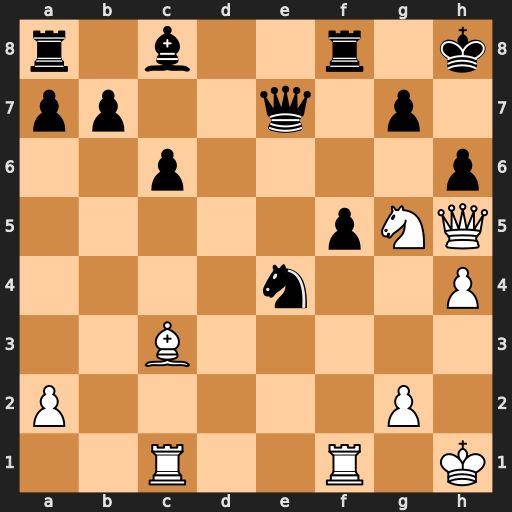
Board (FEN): r1b2r1k/pp2q1p1/2p4p/5pNQ/4n2P/2B5/P5P1/2R2R1K
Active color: w
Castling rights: -
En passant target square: -
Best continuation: Qxh6+ Kg8 Qh7#